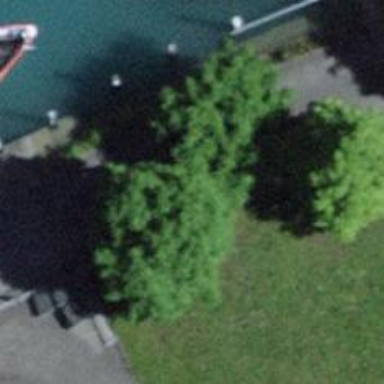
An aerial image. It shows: Bench for seating.